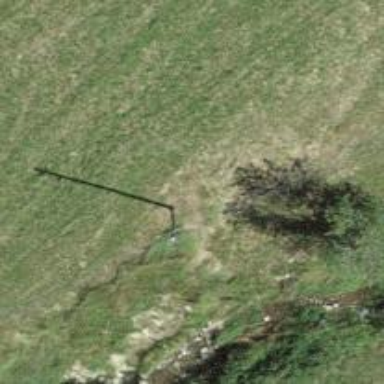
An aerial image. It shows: Power pole.